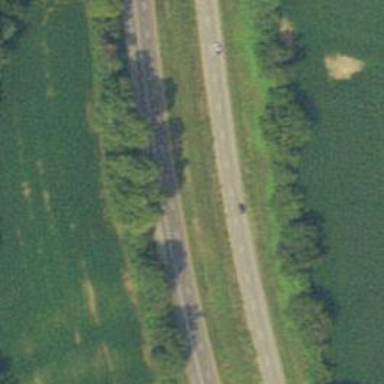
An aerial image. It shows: This image shows trunk highway that functions as expressway.